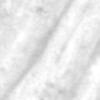
Label: change